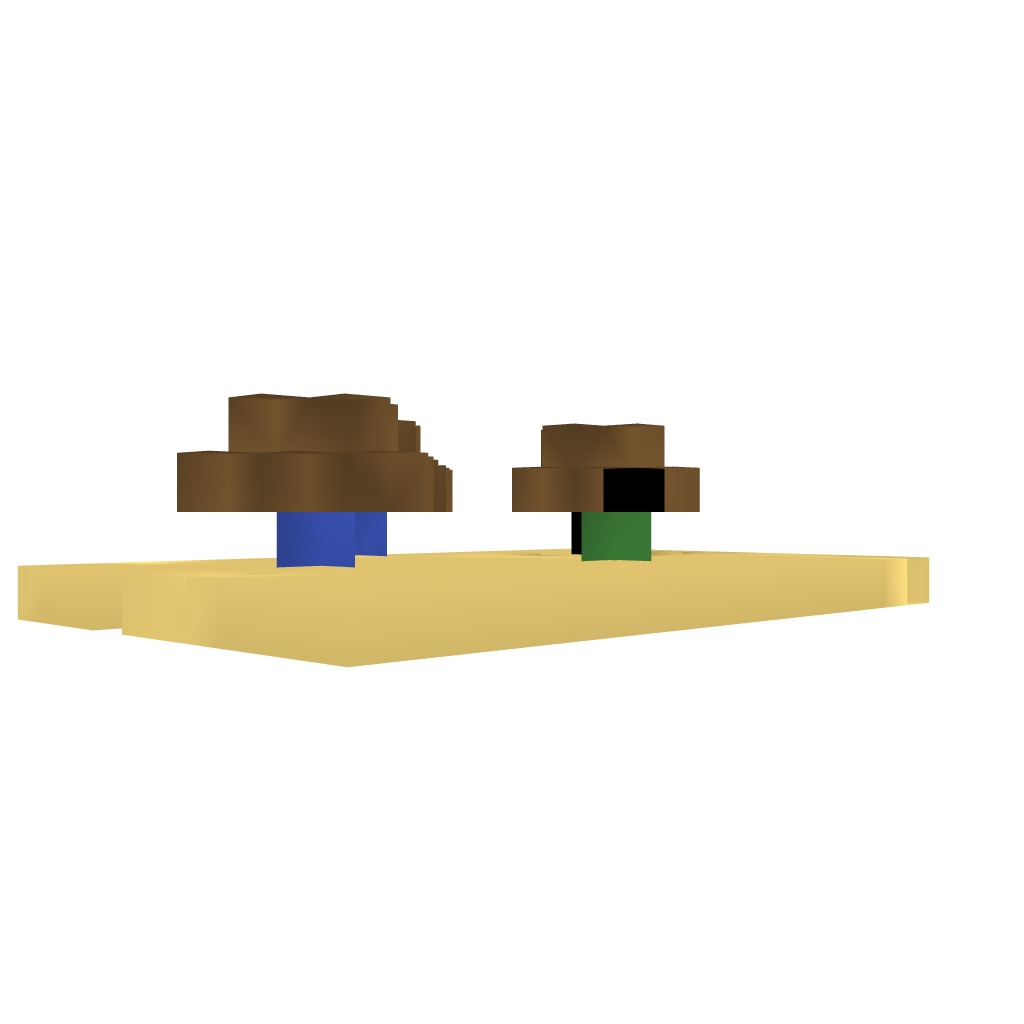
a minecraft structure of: Infinate Music Machine bad low quality